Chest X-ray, PA view. Patient: 55 years old, sex F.
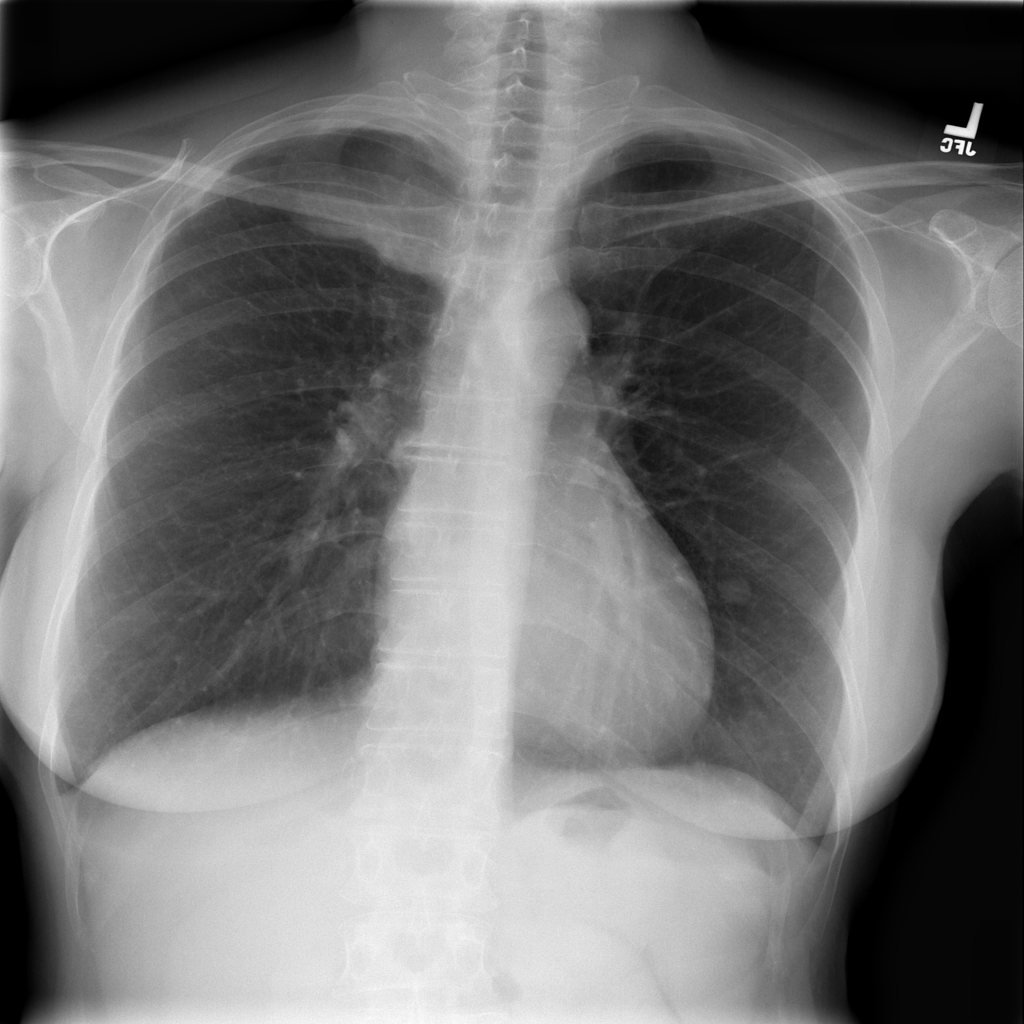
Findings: Mass, Nodule